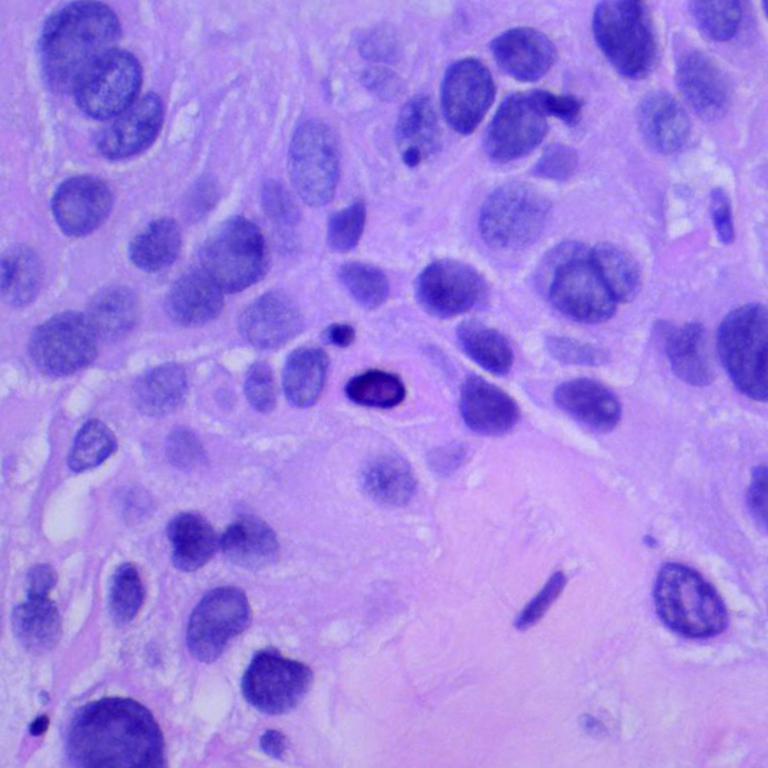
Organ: lung
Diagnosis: squamous carcinomas